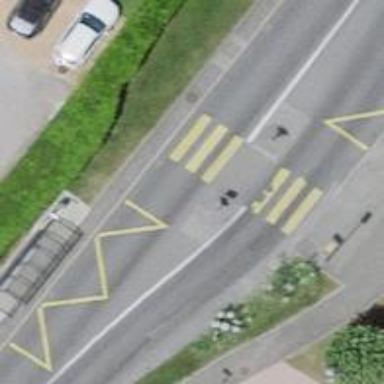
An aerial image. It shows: Zebra crossing on the road.